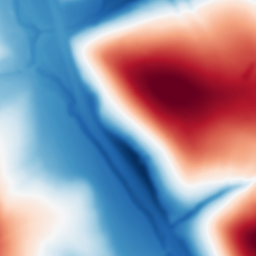
Category: multiscale
Decomposition family: dog
Decomposition parameters: sigma_low: 2
sigma_high: 100
Upsampling method: sinc_blackman
Upsampling parameters: scale: 2
kernel_size: 8
Upsampling scale: 2